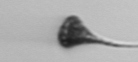
Label: Euglena